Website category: sports
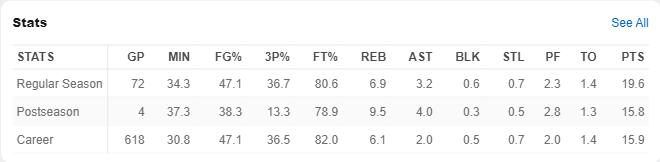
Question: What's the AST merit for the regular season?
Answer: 3.2

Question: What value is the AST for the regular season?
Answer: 3.2

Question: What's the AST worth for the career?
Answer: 2.0

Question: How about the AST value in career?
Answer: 2.0

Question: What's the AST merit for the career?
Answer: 2.0

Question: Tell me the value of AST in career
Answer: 2.0

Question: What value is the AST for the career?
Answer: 2.0

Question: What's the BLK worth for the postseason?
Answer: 0.3

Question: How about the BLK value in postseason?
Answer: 0.3

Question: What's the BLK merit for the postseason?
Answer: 0.3

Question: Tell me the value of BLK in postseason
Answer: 0.3

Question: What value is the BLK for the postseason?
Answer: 0.3

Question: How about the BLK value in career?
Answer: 0.5

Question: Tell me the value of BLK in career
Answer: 0.5

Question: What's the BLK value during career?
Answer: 0.5

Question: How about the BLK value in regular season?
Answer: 0.6

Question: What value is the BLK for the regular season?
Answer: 0.6

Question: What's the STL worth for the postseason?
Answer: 0.5

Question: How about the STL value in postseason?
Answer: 0.5

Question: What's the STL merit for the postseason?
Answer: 0.5

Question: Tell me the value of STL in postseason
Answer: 0.5

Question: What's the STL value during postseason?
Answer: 0.5

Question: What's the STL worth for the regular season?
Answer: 0.7

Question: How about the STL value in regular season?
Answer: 0.7

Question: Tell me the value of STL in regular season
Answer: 0.7

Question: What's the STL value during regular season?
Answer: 0.7

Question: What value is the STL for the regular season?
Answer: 0.7

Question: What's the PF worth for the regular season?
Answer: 2.3

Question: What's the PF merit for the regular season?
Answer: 2.3

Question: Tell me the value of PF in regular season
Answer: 2.3

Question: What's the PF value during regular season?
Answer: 2.3

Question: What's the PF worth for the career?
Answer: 2.0

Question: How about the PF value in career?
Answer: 2.0

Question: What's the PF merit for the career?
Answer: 2.0

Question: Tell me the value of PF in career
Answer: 2.0

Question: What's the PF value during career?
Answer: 2.0

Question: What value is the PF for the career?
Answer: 2.0

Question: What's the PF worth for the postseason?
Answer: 2.8

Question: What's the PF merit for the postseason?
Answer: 2.8

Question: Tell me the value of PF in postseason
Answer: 2.8

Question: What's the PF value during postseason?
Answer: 2.8

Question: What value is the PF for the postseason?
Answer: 2.8

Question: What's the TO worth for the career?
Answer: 1.4

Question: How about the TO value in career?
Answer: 1.4

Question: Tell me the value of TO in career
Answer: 1.4

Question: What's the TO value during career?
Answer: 1.4

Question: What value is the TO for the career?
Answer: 1.4

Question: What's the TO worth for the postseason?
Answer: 1.3

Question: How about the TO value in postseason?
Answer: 1.3

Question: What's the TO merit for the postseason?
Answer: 1.3

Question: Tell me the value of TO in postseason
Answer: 1.3

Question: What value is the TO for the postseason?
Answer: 1.3

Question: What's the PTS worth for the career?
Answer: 15.9

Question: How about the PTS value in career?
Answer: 15.9

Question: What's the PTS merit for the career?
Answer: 15.9

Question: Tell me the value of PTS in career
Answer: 15.9

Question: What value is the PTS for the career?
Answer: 15.9

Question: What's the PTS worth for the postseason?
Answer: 15.8

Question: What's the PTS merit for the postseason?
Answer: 15.8

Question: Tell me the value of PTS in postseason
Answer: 15.8

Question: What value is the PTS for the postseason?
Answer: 15.8

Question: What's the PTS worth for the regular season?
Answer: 19.6

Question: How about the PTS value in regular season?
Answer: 19.6

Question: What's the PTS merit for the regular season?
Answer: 19.6